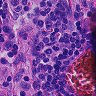
Metastatic tissue present: no